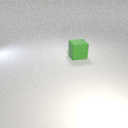
large green rubber cube